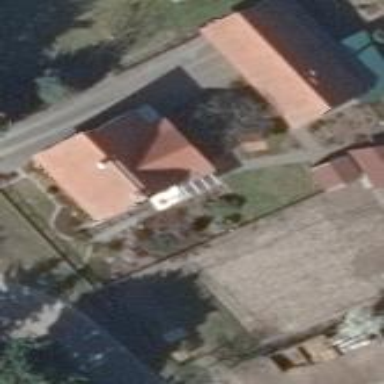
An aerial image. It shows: Detached building.